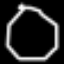
Label: octagon